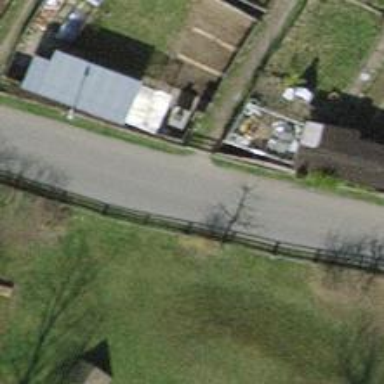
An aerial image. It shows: Gate.